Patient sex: M
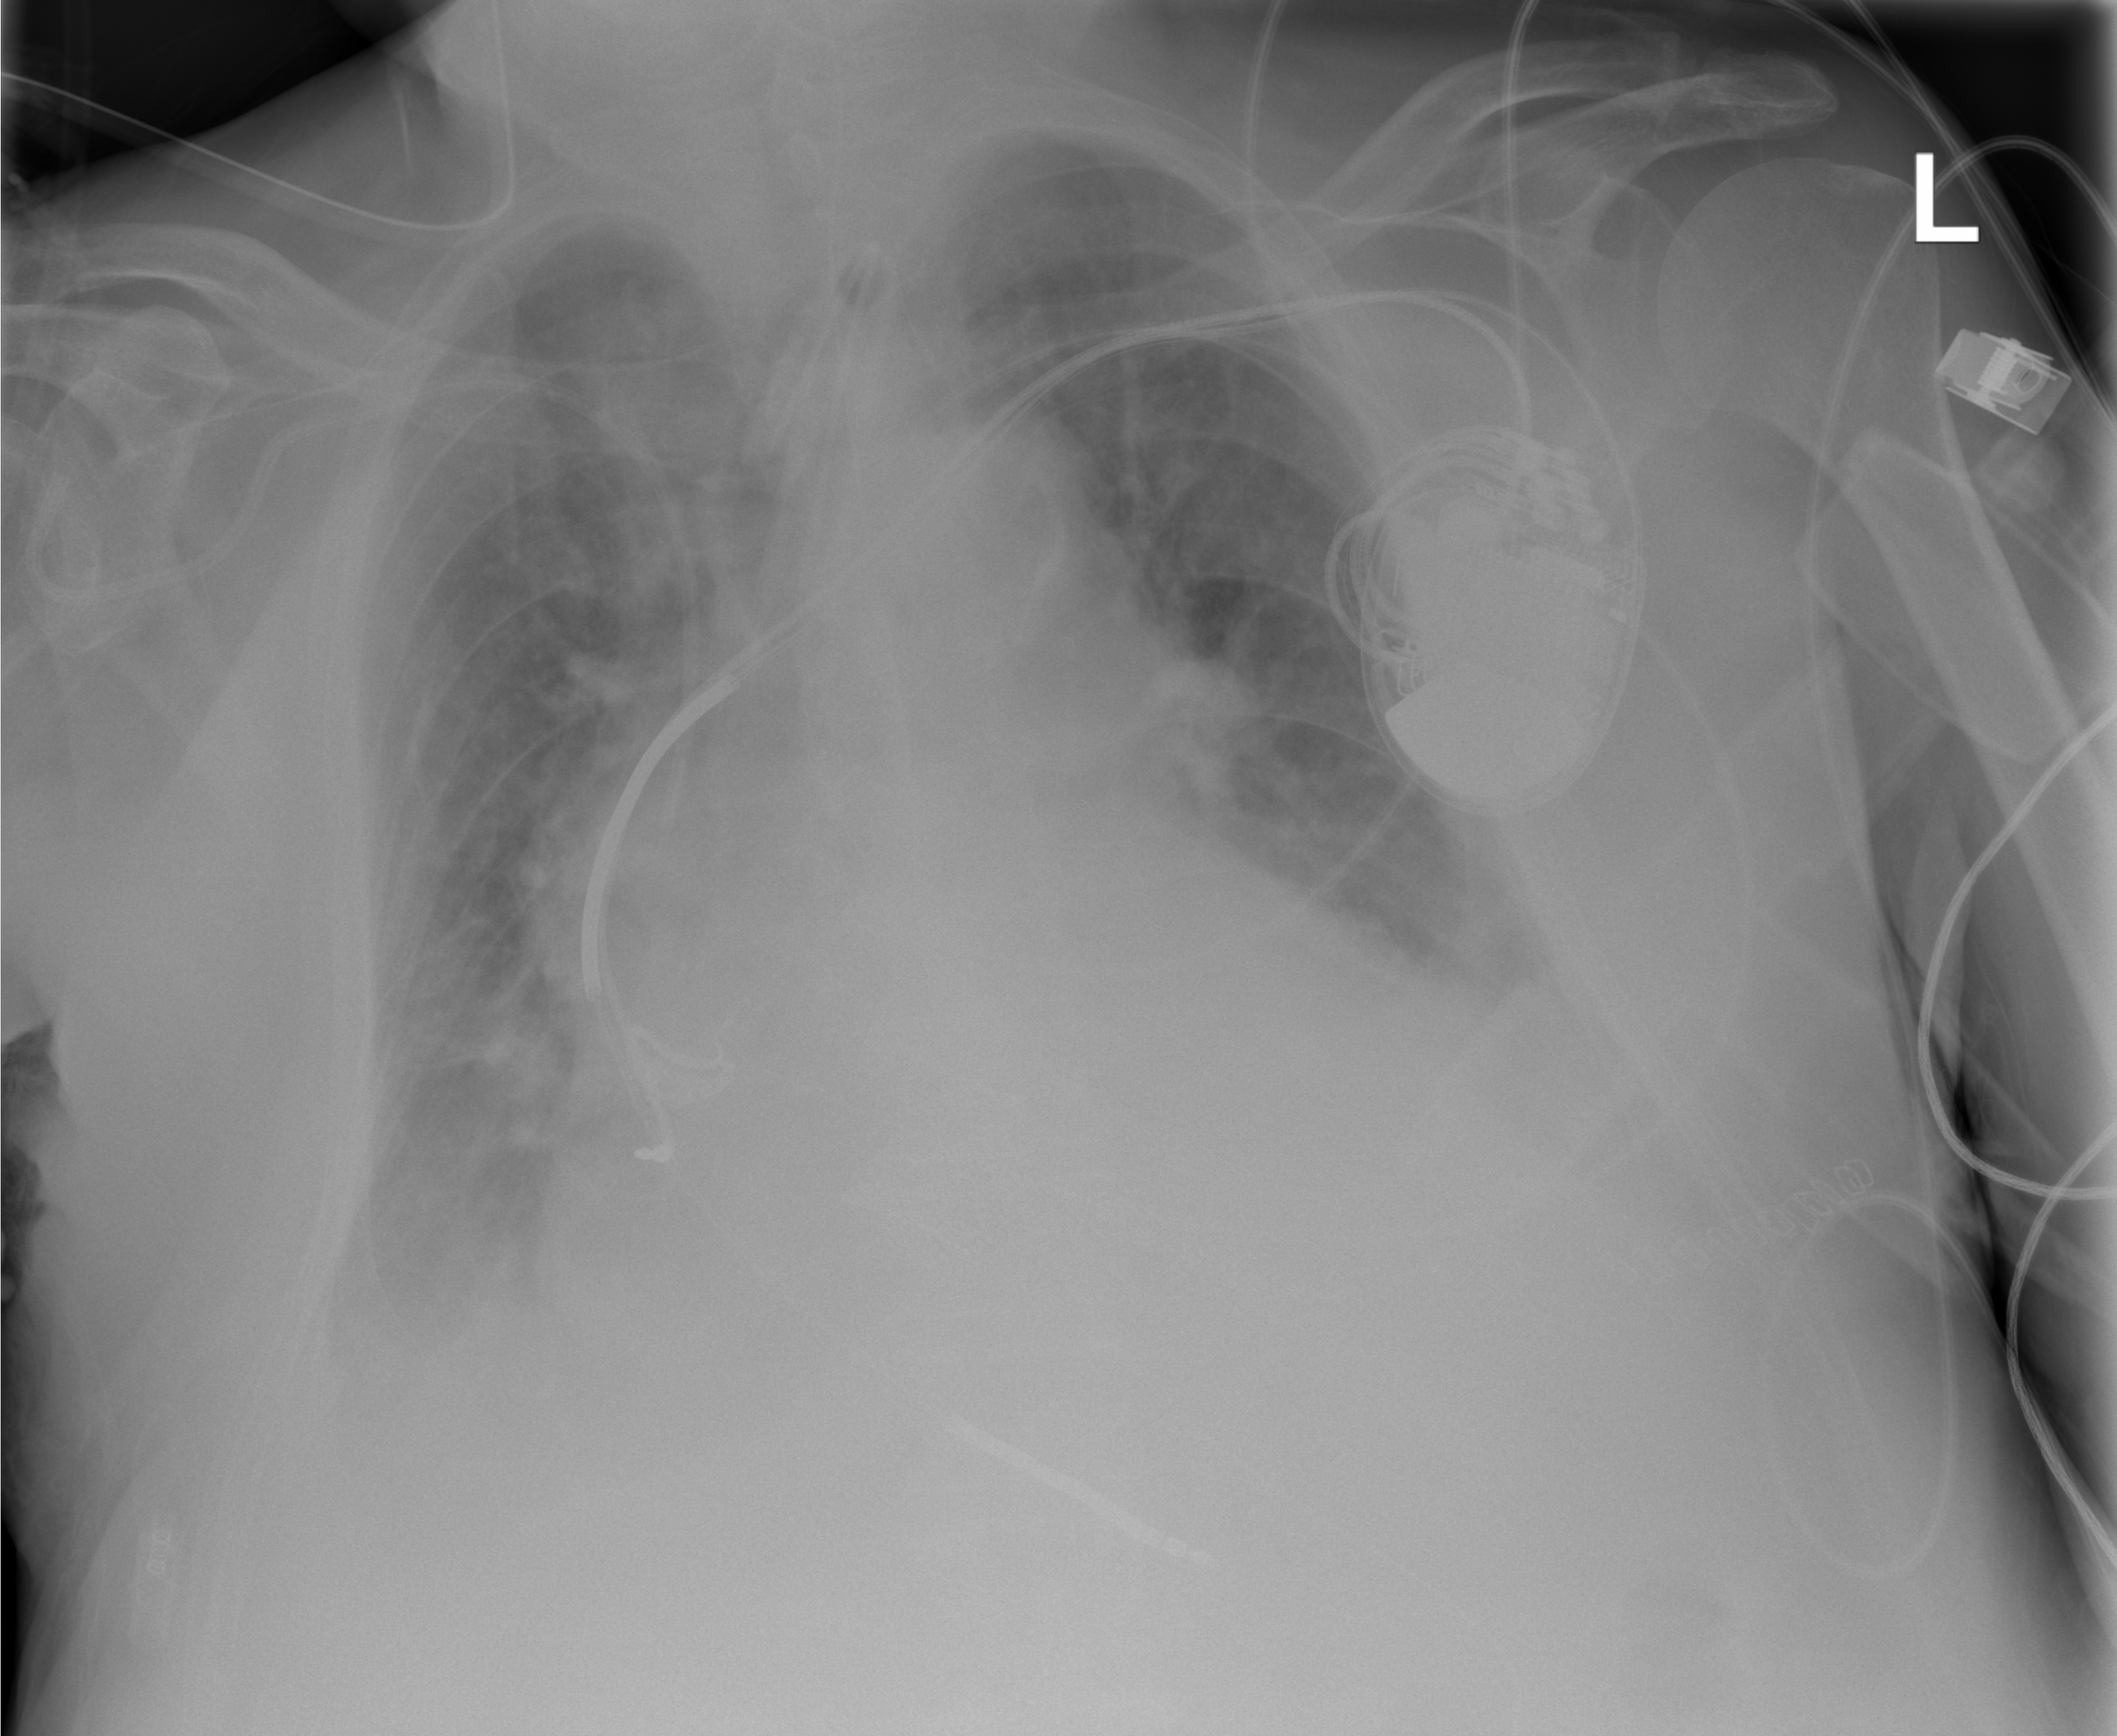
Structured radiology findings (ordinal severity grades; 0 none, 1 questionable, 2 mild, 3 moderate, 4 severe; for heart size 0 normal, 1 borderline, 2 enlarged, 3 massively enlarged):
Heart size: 3
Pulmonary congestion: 2
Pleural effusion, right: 2
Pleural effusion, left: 3
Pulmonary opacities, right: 0
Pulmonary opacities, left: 0
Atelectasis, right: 2
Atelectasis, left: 2